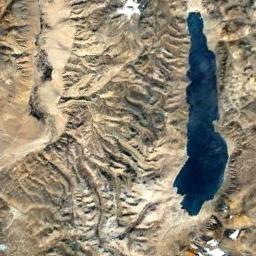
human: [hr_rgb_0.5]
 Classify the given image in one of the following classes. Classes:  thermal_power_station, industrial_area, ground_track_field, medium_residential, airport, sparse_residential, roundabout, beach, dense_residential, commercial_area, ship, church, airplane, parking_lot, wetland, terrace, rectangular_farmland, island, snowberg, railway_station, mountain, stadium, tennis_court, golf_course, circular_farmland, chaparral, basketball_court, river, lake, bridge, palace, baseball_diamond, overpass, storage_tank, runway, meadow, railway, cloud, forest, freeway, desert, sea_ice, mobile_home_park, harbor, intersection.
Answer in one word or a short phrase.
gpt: lake